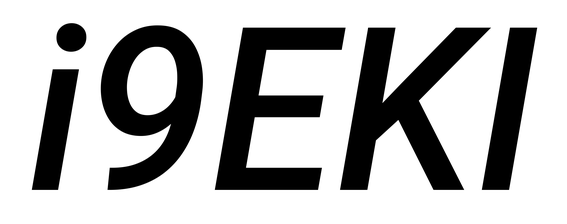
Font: Roboto-Italic_Medium_Italic